Question: Has anyone an idea how achieve such a functionality?
I have two absolutely positioned divs in such way:

And what I want to do is that div1 is listening for mouseover and mouseout events and div2 for mouse click.
When I am moving mouse on div2 the 'mouseout' event triggers on div1 and I don't want it to.
I want that user could move a cursor on div2 without triggering div1 'mouseout' (because div1 is behind div2 so actually user did not move a cursor out) and click div2.
I am NOT using a jQuery but is someone could point me how to do this in jQuery and add some details how jQuery is handling such a problem then I will love that answer too ;) but still I prefer jQuery free answer.
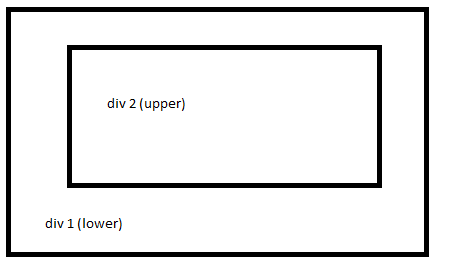
Answer: The mouseout feature is intended to work so.
You might filter out the behaviour of your mouseout event callback checking if
'''
event.relatedTarget != div2
'''
rgds
edit: regarding to the click on div2, please comment any further problem you could be experiencing but I don't think there should be any.